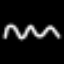
Label: squiggle